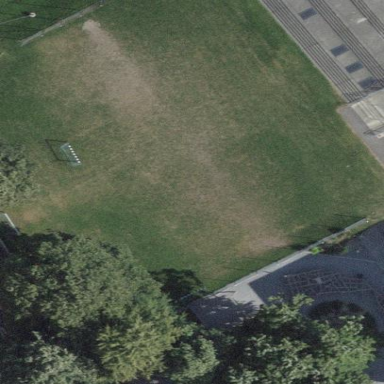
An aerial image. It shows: Soccer pitch with grass surface for leisure and sports.